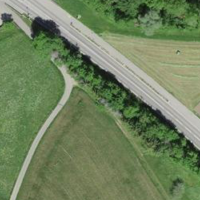
EUNIS habitat code: 52
Species observed at this site:
Clematis vitalba